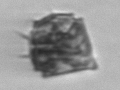
Label: Protoperidinium